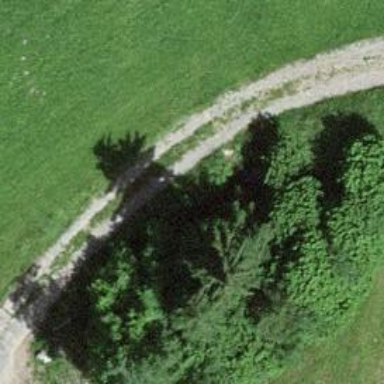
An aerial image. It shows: Track with grade 3 pebblestone surface.